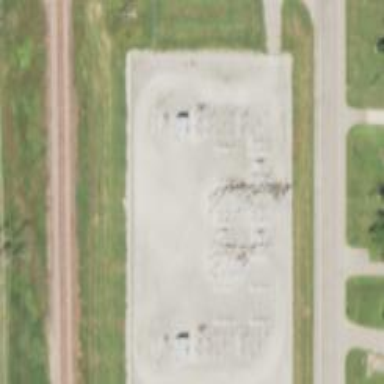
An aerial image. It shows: Transmission-level power substation.